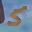
Label: 5